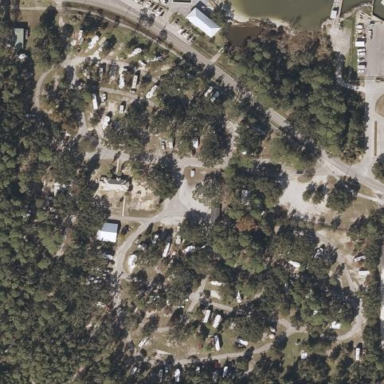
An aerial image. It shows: Campsite with tents and caravans. The site includes sanitary dump station.